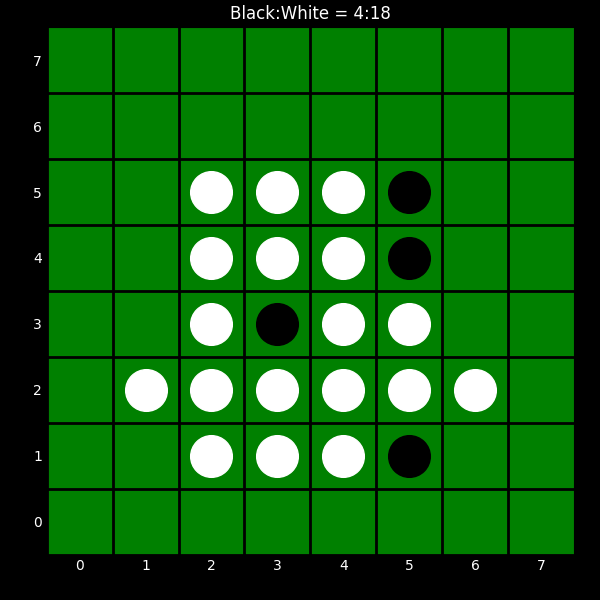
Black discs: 4
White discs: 18